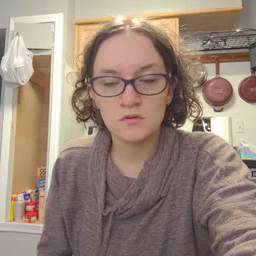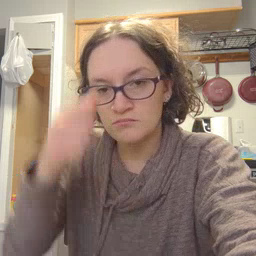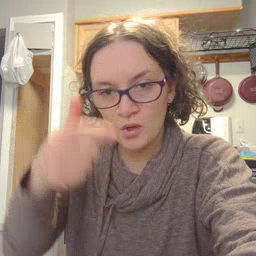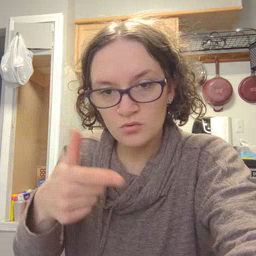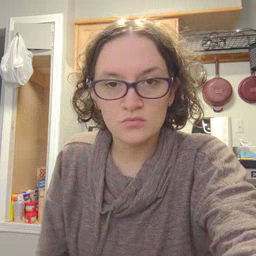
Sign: brother